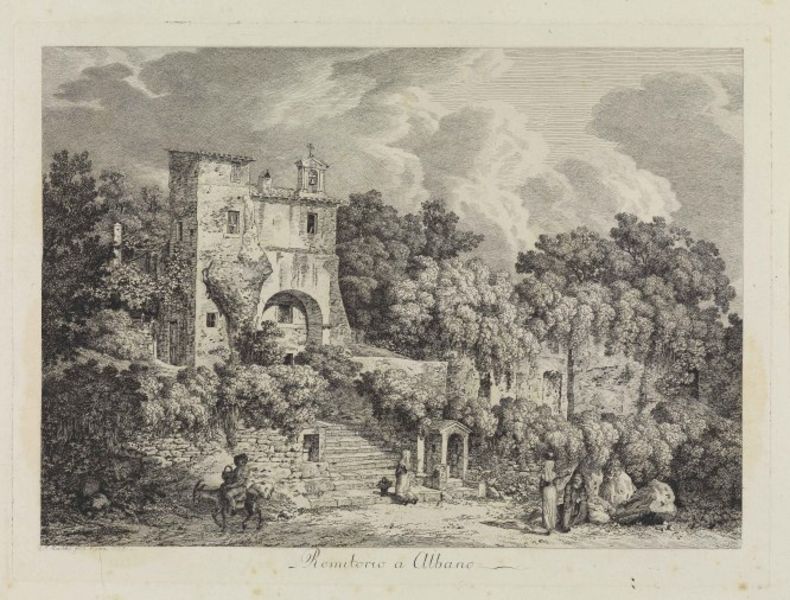
Titel: Albano, Einseidelei bei Albano
Künstler: Jacob Wilhelm Mechau
Standort: Karlsruhe
Institution: Staatliche Kunsthalle Karlsruhe
Schlagwörter: arch, church, people, stairs, steps, white, women, black, old, windows, cliff, clouds, heaven, man, sky, stone, tree, building, house, landscape, nature, tower, trees, drawing, black and white, castle, ruin, realism, sketch, cross, fort, horse, goat, gott, camp, countryside, bell, donkey, pathway, rider, merchants, paradise, 1800s, skies, albano, remitoreo albane, albane, remitorio, pilgramage, [ep[;e, wp,am, countrysude, albania